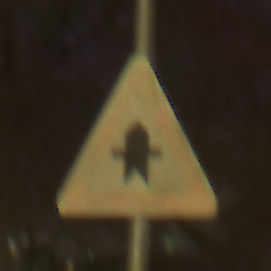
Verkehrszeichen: Vorfahrt
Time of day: Night
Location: Outdoor (Suburban)
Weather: Clear
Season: NotSpecified
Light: Artificial